Question: I need some help with the WebBrowser object in VS (C# or VB) (Silverlight Application 4).
My problem is that the WebBrowser object only shows this: -

How do i make it work/remove that text ? All i want to do is this:
'''
C# :
MainWebBrowser.Navigate(new Uri("URL HERE"));
VB :
MainWebBrowser.Navigate("URL HERE")
'''
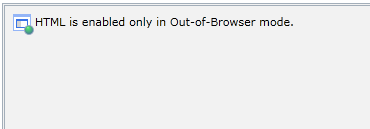
Answer: You should take a look at this:
<URL>